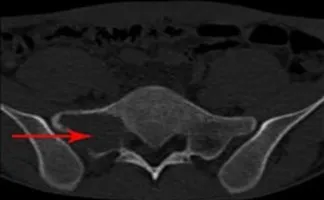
Preoperative computed tomography of S1 and L1 reveals bone destruction and vertebral abnormalities. B; S1 Vertebral lesions and vertebral invasion. Red arrows indicate location and extent of the lesions.
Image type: radiology (ct)